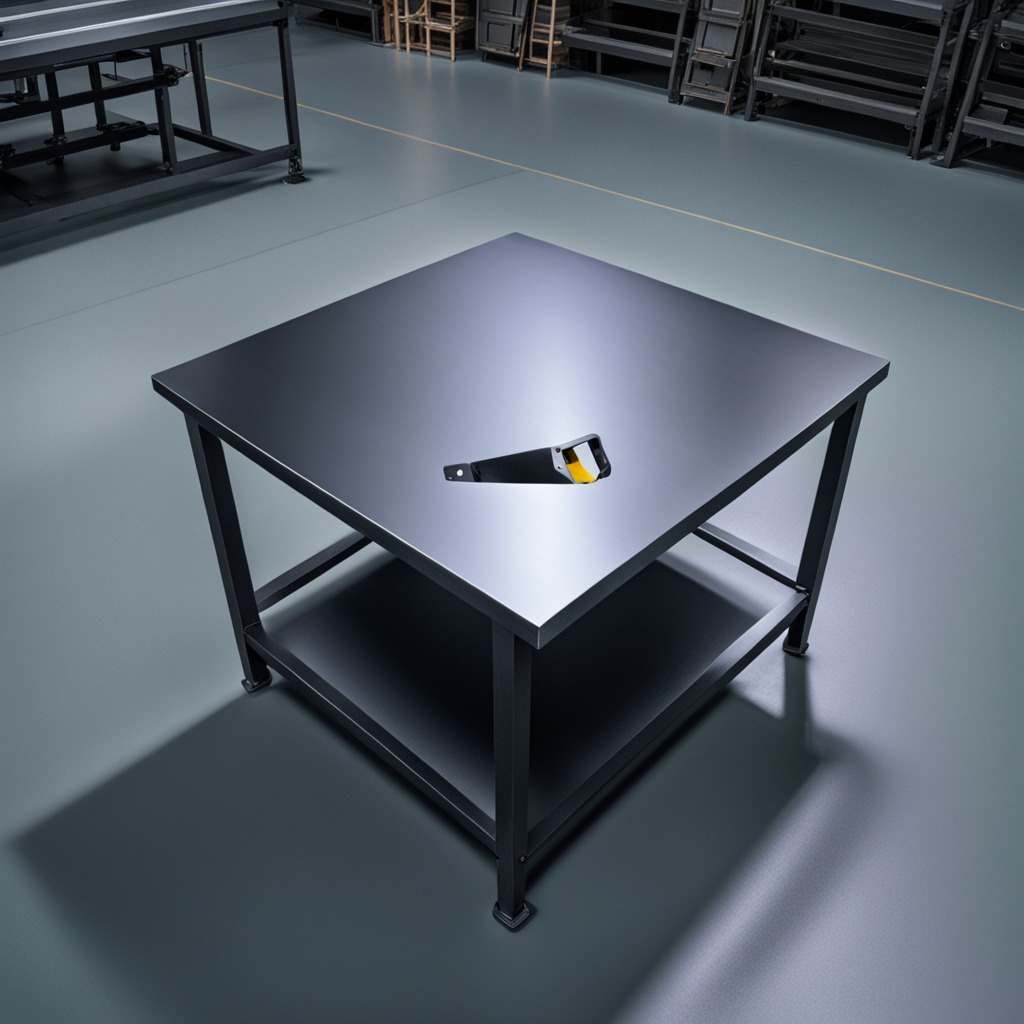
A metal saw is lying on a clean empty table in the basement in the evening.